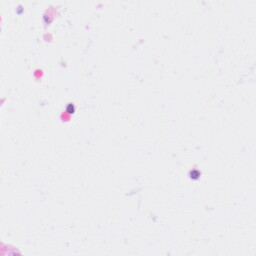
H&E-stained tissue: Kidney